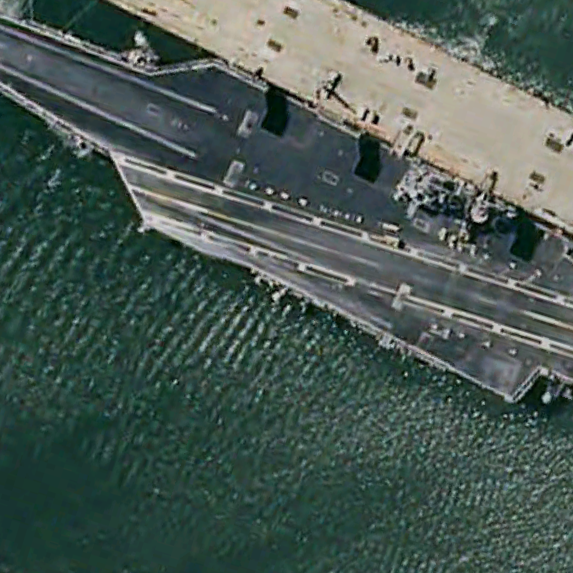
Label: aircraft_carrier